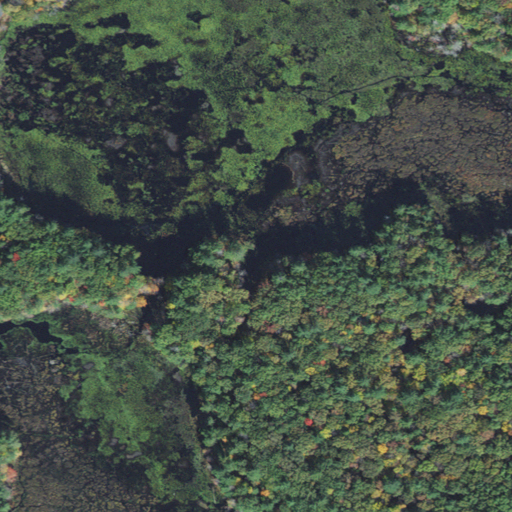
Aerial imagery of valley in Massachusetts named Hells Kitchen containing herbaceous wetlands, woody wetlands, mixed forest, evergreen forest, deciduous forest, open development, and low intensity development